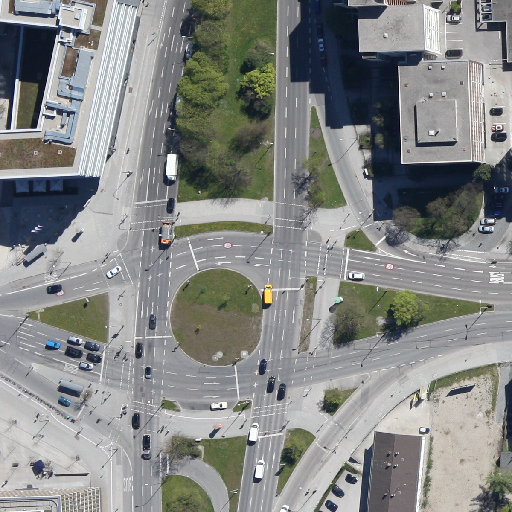
Referring expression: heavy-duty vehicle driving on the road